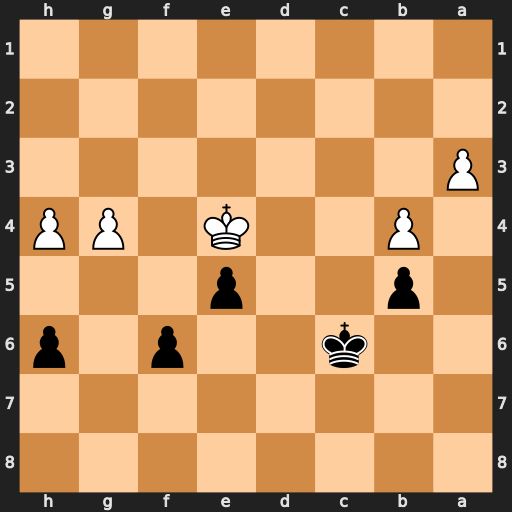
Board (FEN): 8/8/2k2p1p/1p2p3/1P2K1PP/P7/8/8
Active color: b
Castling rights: -
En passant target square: -
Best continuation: Kd6 Kf5 Kd7 Kxf6 e4 g5 hxg5 hxg5 Ke8